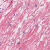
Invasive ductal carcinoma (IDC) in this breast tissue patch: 0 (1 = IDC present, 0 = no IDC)